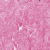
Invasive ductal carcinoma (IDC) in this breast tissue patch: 0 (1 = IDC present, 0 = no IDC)